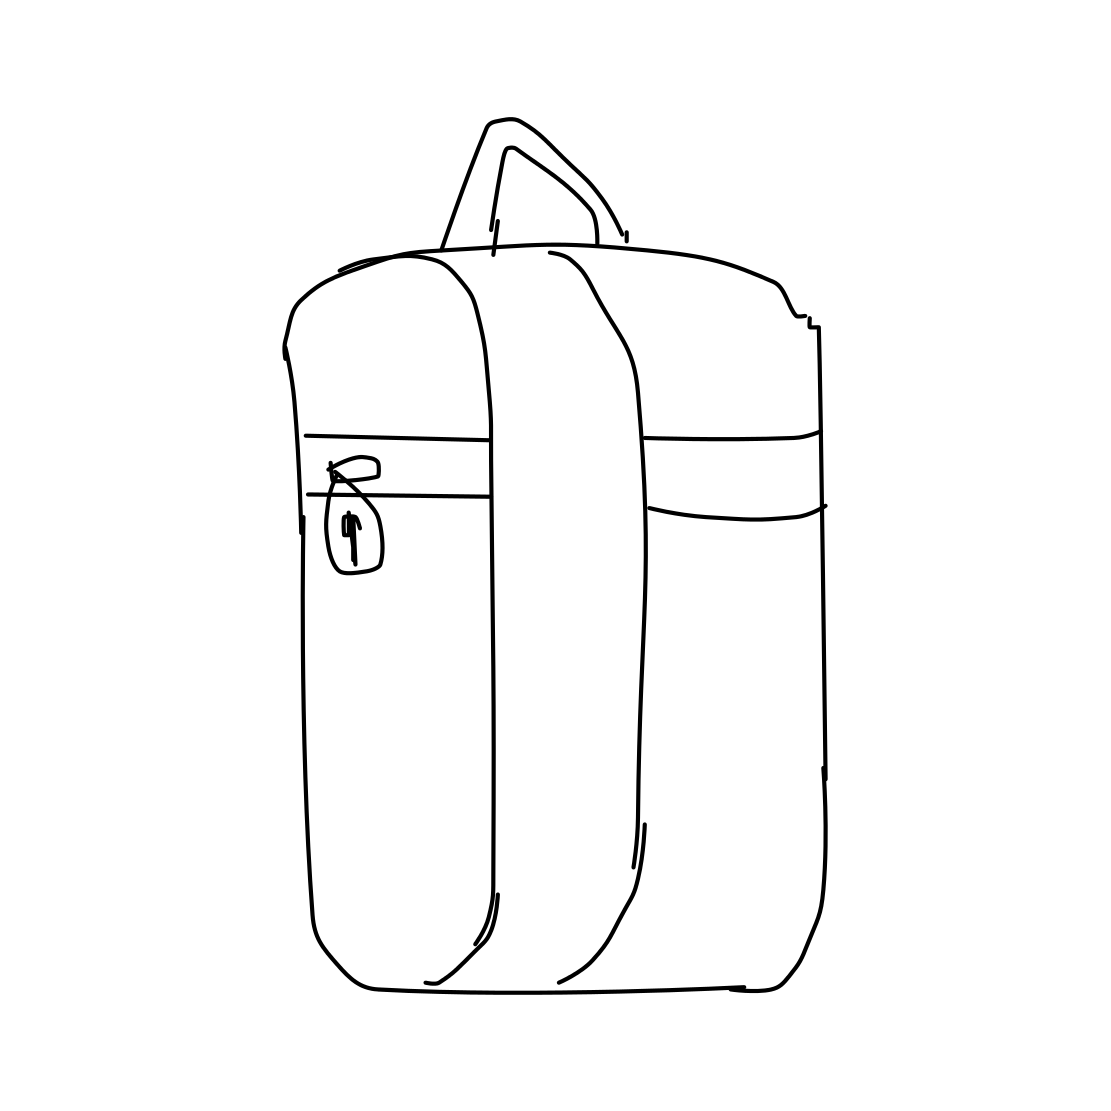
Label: backpack